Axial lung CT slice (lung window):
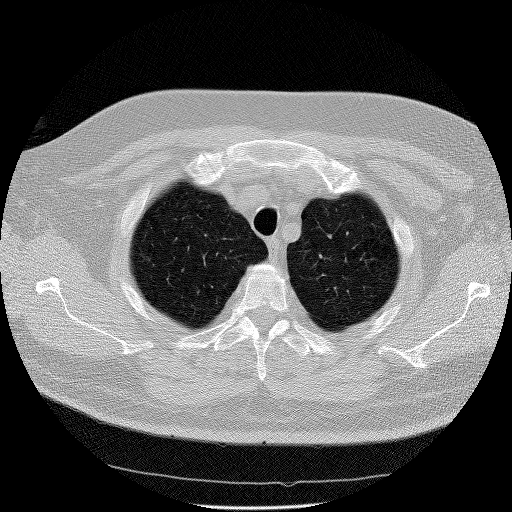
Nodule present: no